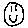
Label: smiley face